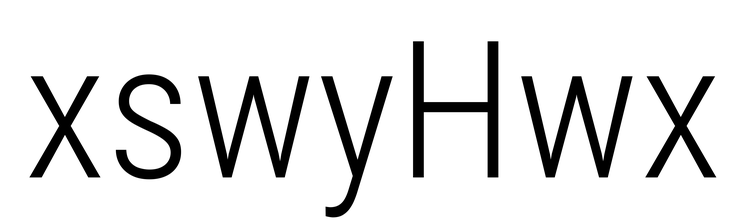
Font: Roboto_Condensed_Light